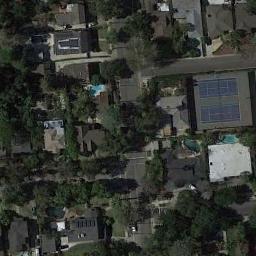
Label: tennis_court